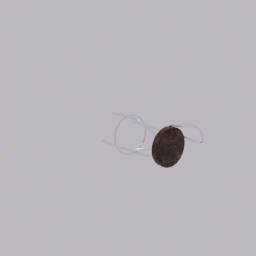
Label: furniture